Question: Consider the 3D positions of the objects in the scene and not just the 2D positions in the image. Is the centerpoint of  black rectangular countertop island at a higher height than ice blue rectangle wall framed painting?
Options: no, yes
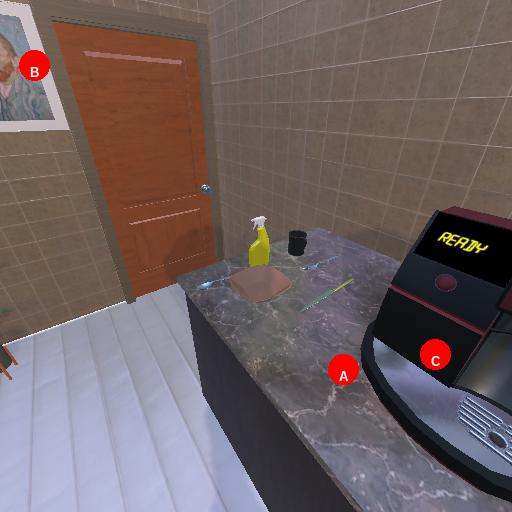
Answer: no